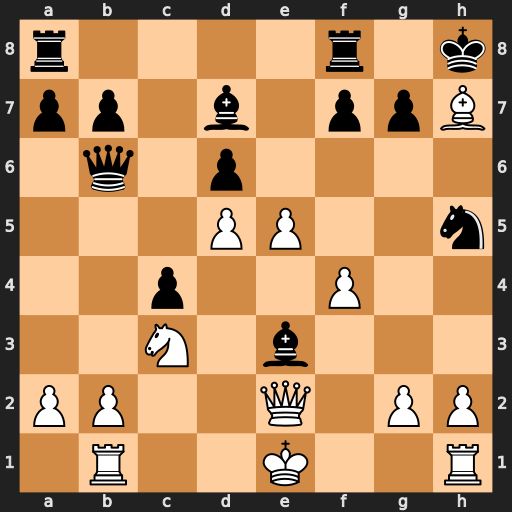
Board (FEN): r4r1k/pp1b1ppB/1q1p4/3PP2n/2p2P2/2N1b3/PP2Q1PP/1R2K2R
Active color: w
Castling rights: K
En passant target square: -
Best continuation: Qxh5 Bxf4 Bf5+ Bh6 Bxd7